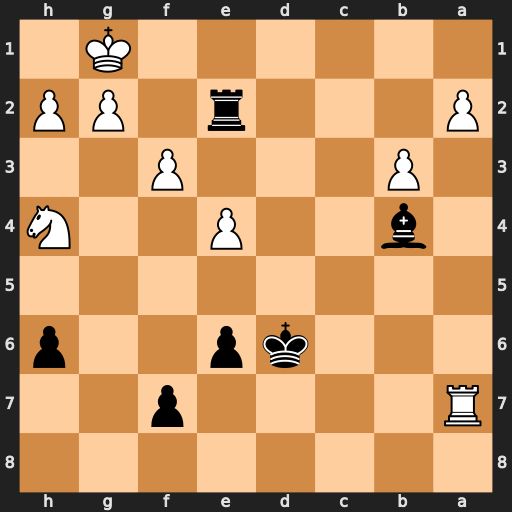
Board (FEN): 8/R4p2/3kp2p/8/1b2P2N/1P3P2/P3r1PP/6K1
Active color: b
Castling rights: -
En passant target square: -
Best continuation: Bc5+ Kf1 Rf2+ Ke1 Bxa7